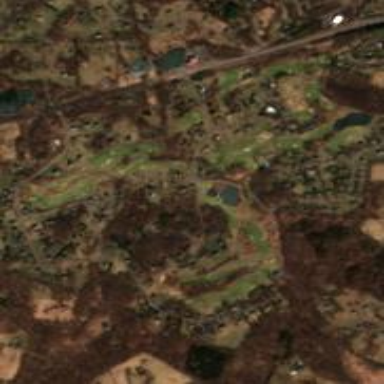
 place for golfing and leisure activities."